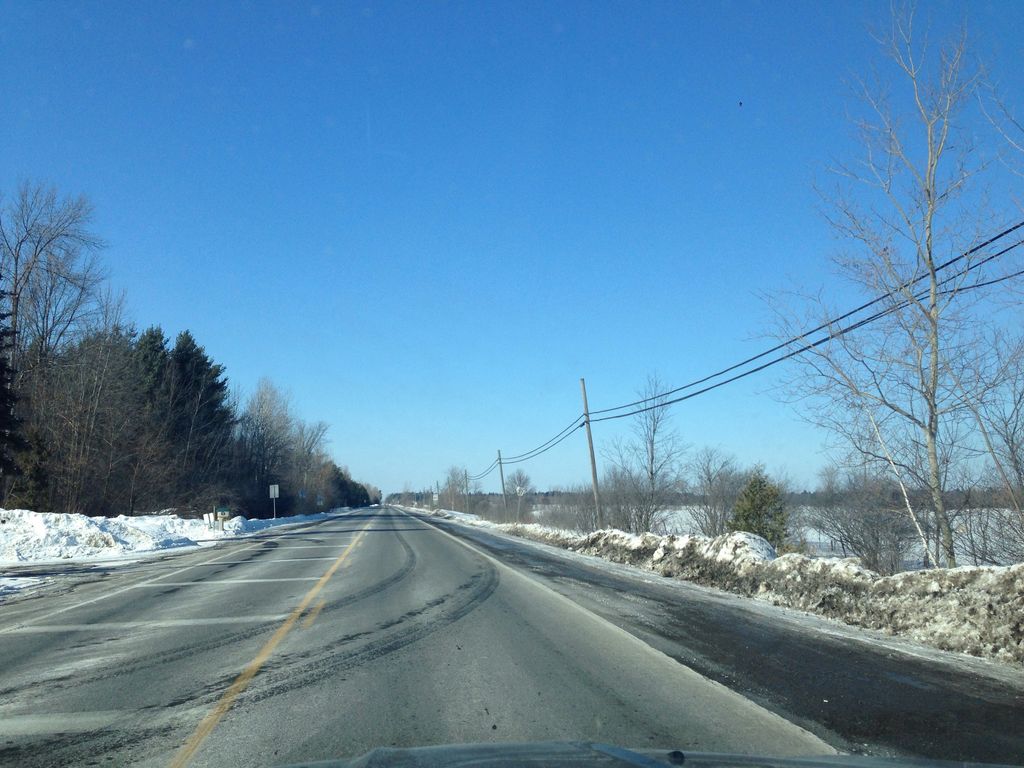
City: ottawa-gatineau